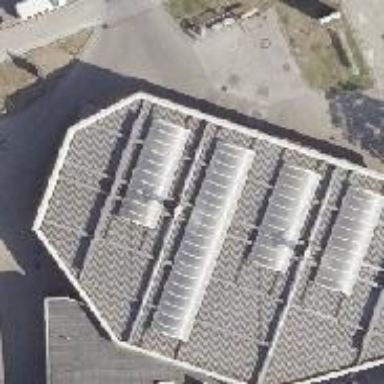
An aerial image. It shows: Fuel station with roof.